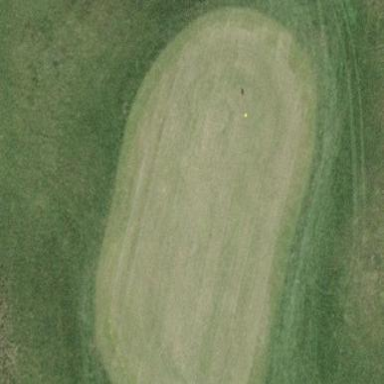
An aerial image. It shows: Picturesque green golfing area with grass land use.